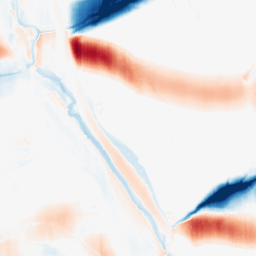
Category: morphological
Decomposition family: morphological_ellipse
Decomposition parameters: operation: average
width: 50
height: 5
Upsampling method: bicubic_3x
Upsampling parameters: scale: 3
Upsampling scale: 3